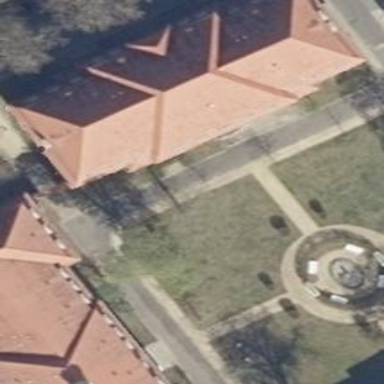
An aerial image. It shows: Hospital with mansard roof.